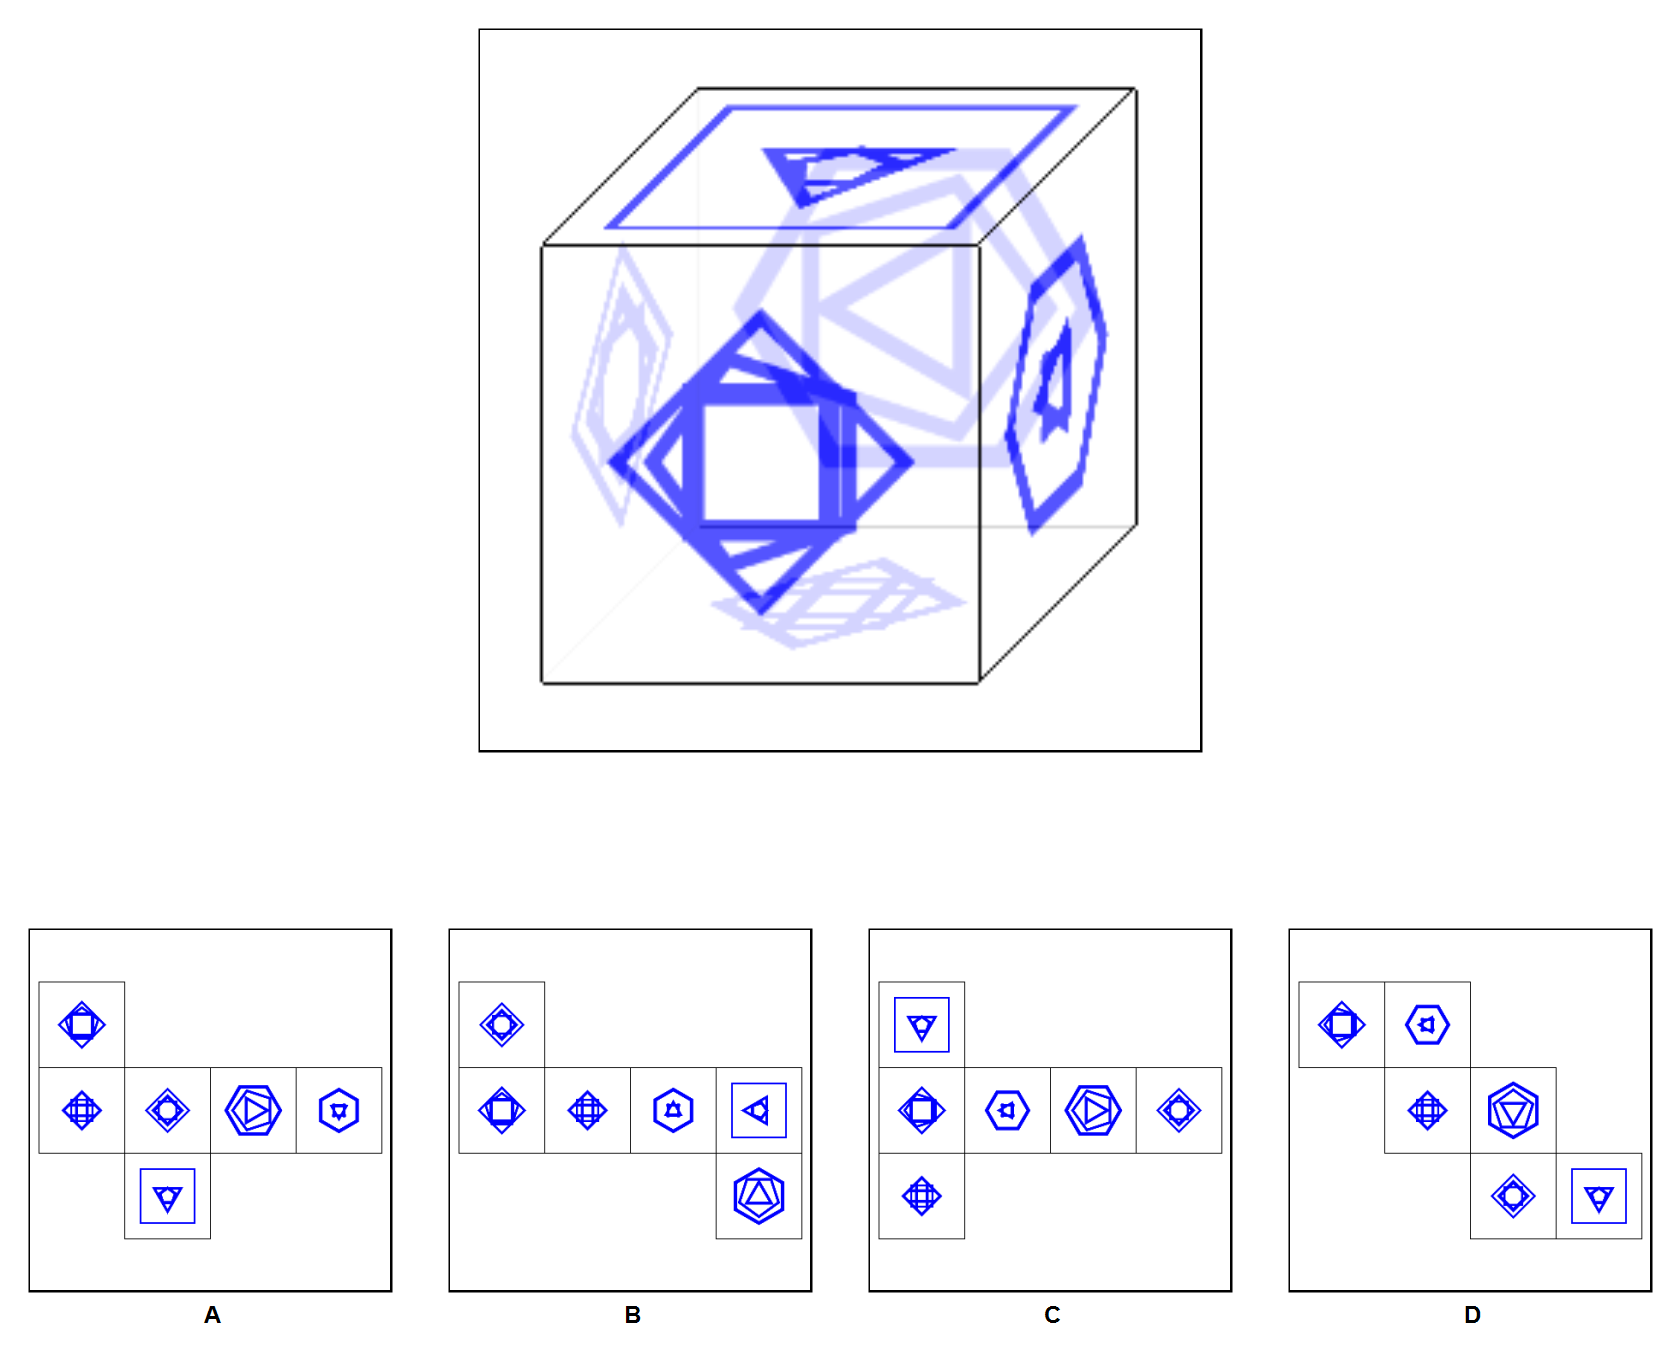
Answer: D